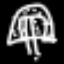
Label: mushroom